Question: I'm creating a custom titleBar and I'm putting some imageButtons in there, and when you set the ImageButton as default it's just gray. When you assign it a value it should completely change its view to that image.
Mine for some odd reason is setting the image correctly, but keeping the gray borders that the default ImageButton has. Is there a reason why this is?
Here's a picture of whats happening:

Here's my xml file for the titleBar:
'''
<?xml version="1.0" encoding="utf-8"?>
<LinearLayout xmlns:android="http://schemas.android.com/apk/res/android"
android:layout_width="match_parent"
android:layout_height="match_parent"
android:orientation="horizontal" >
<TextView
android:id="@+id/textView1"
android:layout_width="wrap_content"
android:layout_height="wrap_content"
android:text="@string/title_activity_flash_card_display"
android:textColor="@color/bluenessText" />
<LinearLayout
android:layout_width="wrap_content"
android:layout_height="wrap_content"
android:orientation="horizontal">
<ImageButton
android:id="@+id/flashCard_show_amount_right"
android:layout_width="wrap_content"
android:layout_height="wrap_content"
android:contentDescription="right" />
</LinearLayout>
</LinearLayout>
'''
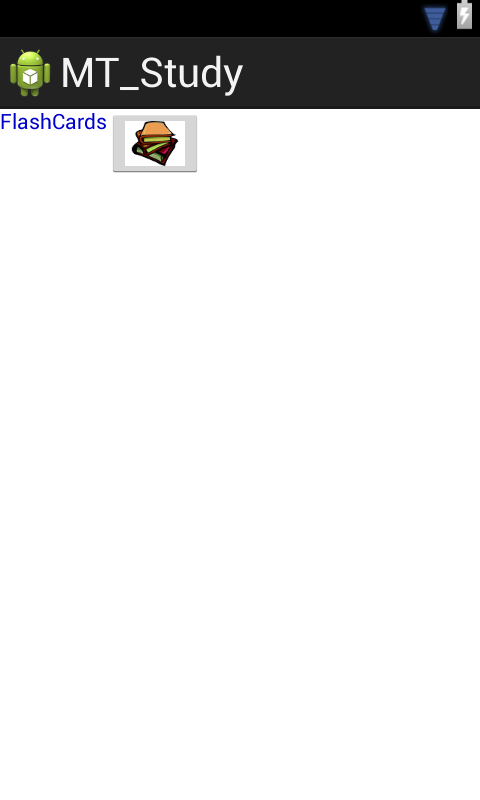
Answer: The grey box you see is actually the background. So, when you set the 'ImageButton' drawable, it sets the image, not the background. You can either use 'imageButton.setBackgroundDrawable(null);' (or 'imageButton.setBackground(null)' on API 16+), or instead set the background to whatever drawable you are currently using for the foreground.